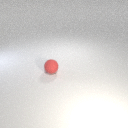
small red rubber sphere